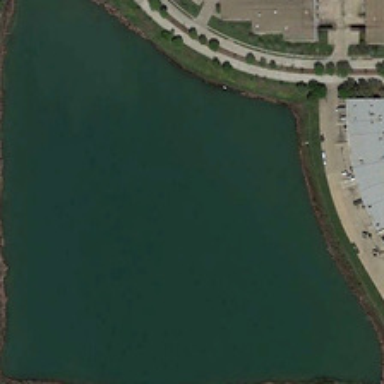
Several buildings and some green trees are near a pond .